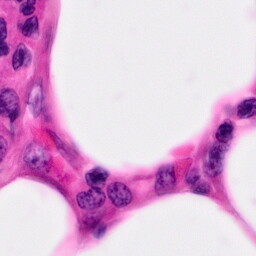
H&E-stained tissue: Pancreatic